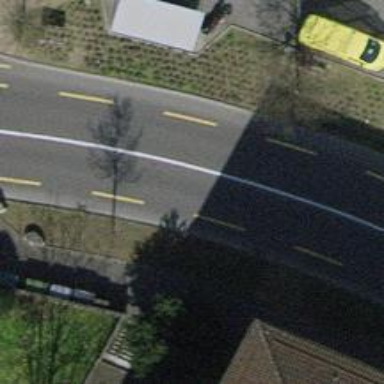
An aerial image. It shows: Tertiary road with asphalt surface. There are lanes for both pedestrians and cyclists on both sides of the road.